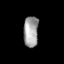
Tissue: skin
Cell type: Epithelial cells
Senescence score: 0.2564
Nuclear area (px): 453
Mean DAPI intensity: 159.965